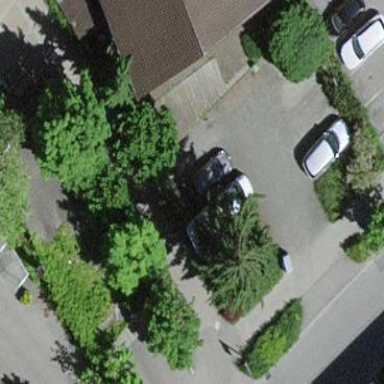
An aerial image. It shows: Building with parking facility.